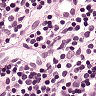
Metastatic tissue present: no